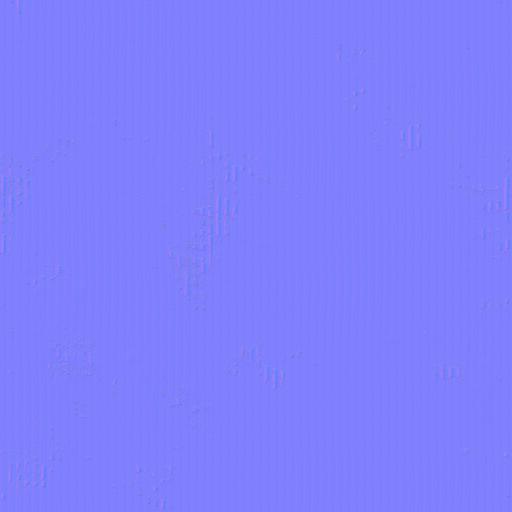
broken brown cardboard paper torn